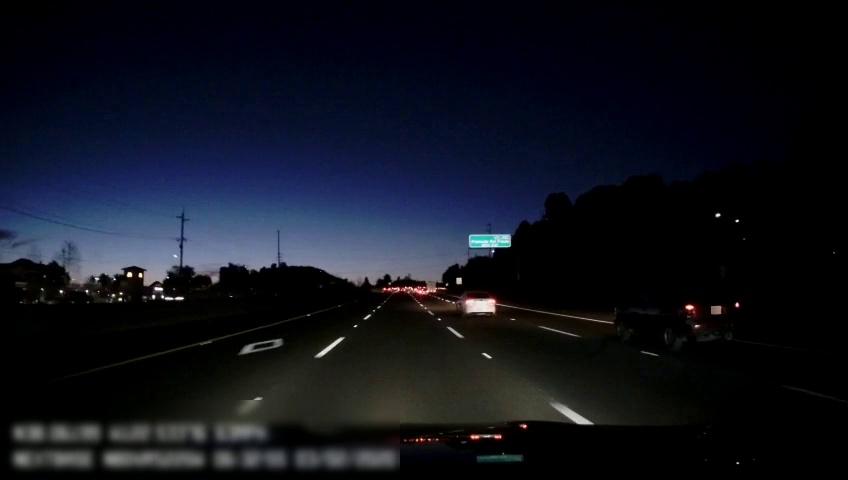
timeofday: Night
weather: Other
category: Drivable Space
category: Vehicles | SUV
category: Vehicles | Car
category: Vehicles | Other LV
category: Lanes | Alternate Lane
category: Lanes | Current Lane
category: Lanes | Current Lane
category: Lanes | Alternate Lane
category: Lanes | Alternate Lane
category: Traffic | Signs